Field crop: maize
Growth stage: 2
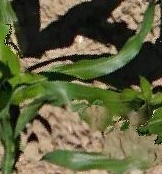
Species: maize